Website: lowes
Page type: billing-address
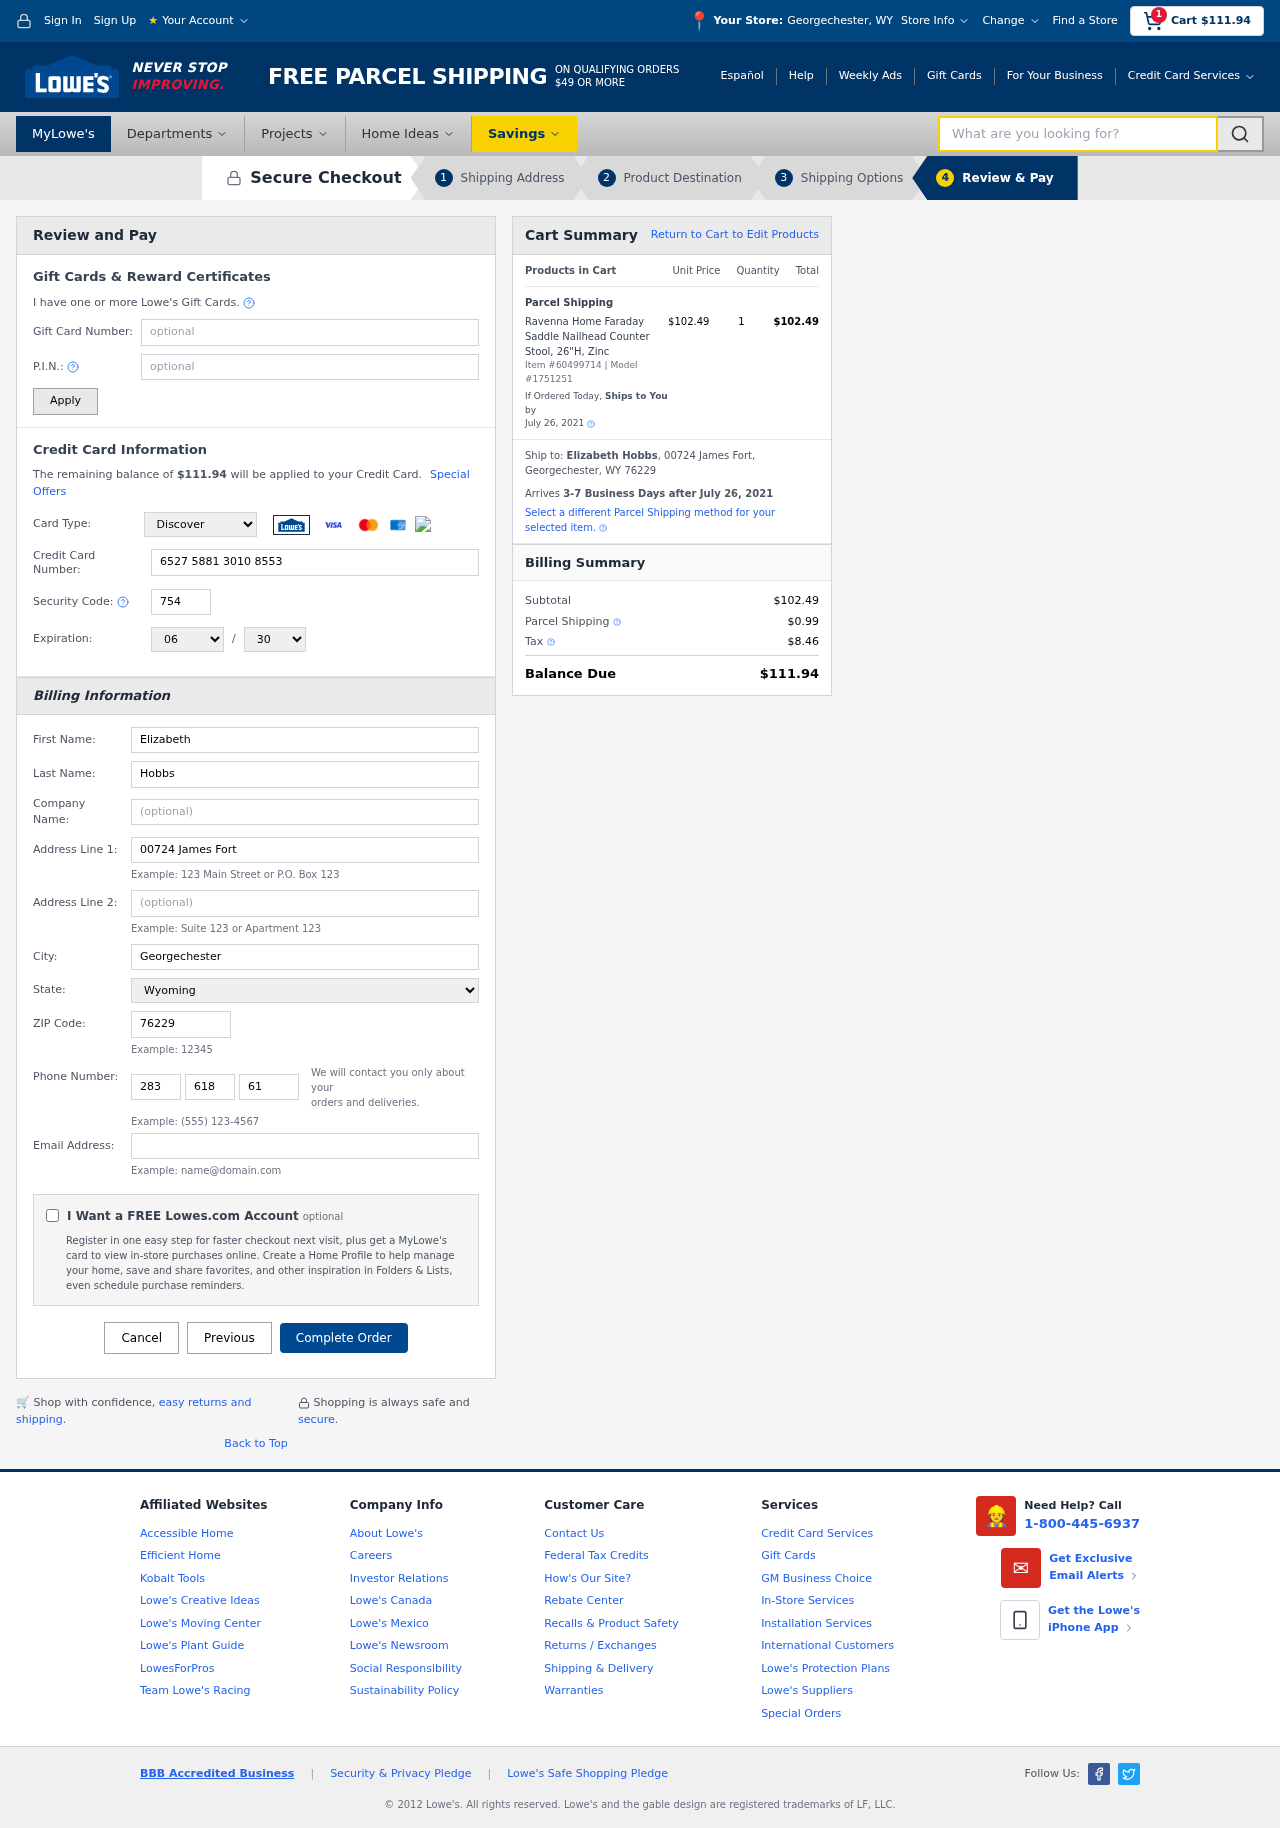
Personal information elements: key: PII_CARD_CVV
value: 754
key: PII_CARD_EXPIRY_MONTH
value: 06
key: PII_CARD_EXPIRY_YEAR
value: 30
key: PII_CARD_NUMBER
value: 6527 5881 3010 8553
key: PII_CARD_TYPE
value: Discover
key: PII_CITY
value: Georgechester
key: PII_CITY_STATE
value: Georgechester, WY
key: PII_EMAIL
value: elizabeth_hobbs@gmail.com
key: PII_FIRSTNAME
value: Elizabeth
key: PII_FULLNAME
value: Elizabeth Hobbs
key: PII_LASTNAME
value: Hobbs
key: PII_PHONE_AREA
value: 283
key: PII_PHONE_PREFIX
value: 618
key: PII_PHONE_SUFFIX
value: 6118
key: PII_POSTCODE
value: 76229
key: PII_STATE
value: Wyoming
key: PII_STREET
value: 00724 James Fort
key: PII_CITY_STATE_ZIP
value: Georgechester, WY 76229
Product elements: key: PRODUCT1_NAME
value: Ravenna Home Faraday Saddle Nailhead Counter Stool, 26"H, Zinc
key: PRODUCT1_PRICE
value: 102.49
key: PRODUCT1_QUANTITY
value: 1
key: PRODUCT_ITEM_NUMBER
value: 60499714
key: PRODUCT_MODEL_NUMBER
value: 1751251
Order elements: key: ORDER_SUBTOTAL
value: $111.94
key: ORDER_TOTAL
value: $111.94
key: ORDER_SHIPPING_DATE
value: July 26, 2021
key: ORDER_SUBTOTAL
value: $102.49
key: ORDER_DELIVERY_DATE
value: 3-7 Business Days after July 26, 2021
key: ORDER_SHIPPING_DATE2
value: July 26, 2021
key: ORDER_SUBTOTAL2
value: $102.49
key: ORDER_SHIPPING_COST
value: $0.99
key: ORDER_TAX
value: $8.46
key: ORDER_TOTAL2
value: $111.94
Search elements: key: HEADER_SEARCH
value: What are you looking for?